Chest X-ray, PA view. Patient: 50 years old, sex M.
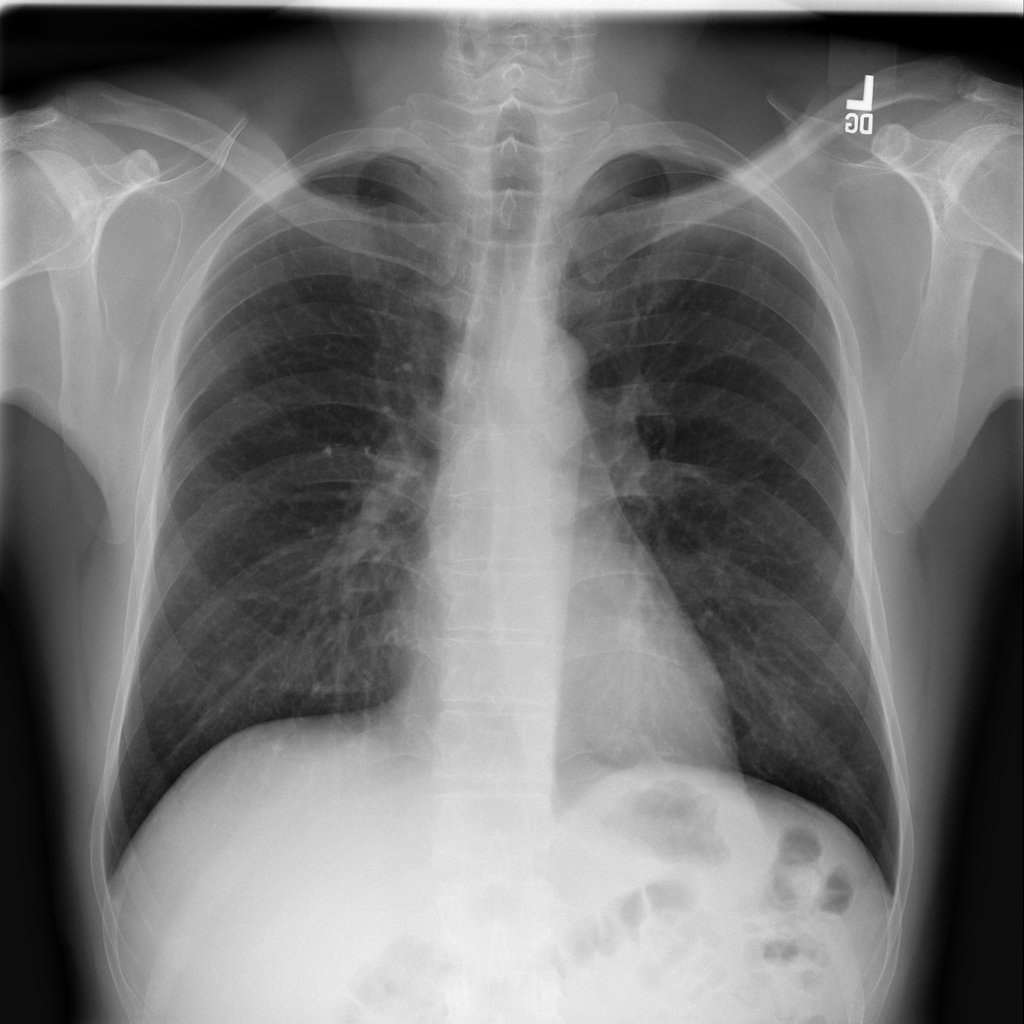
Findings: No Finding